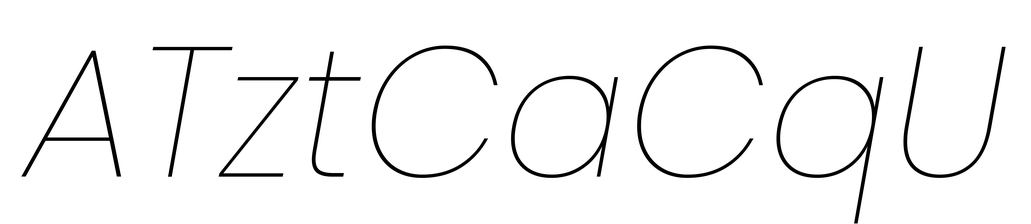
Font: Poppins-ThinItalic